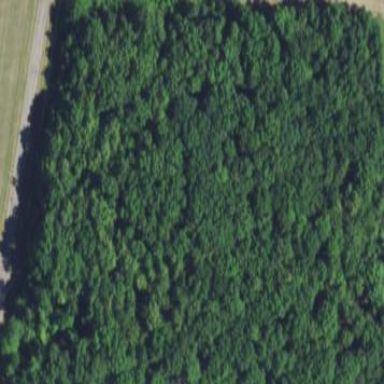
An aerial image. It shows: Beautiful woodland area.